Interaction volume radius: 10 \u00c5
Interaction volume height: 25 \u00c5
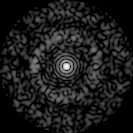
Disorder parameter: 0.8255